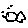
Label: fish